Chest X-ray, AP view. Patient: 40 years old, sex M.
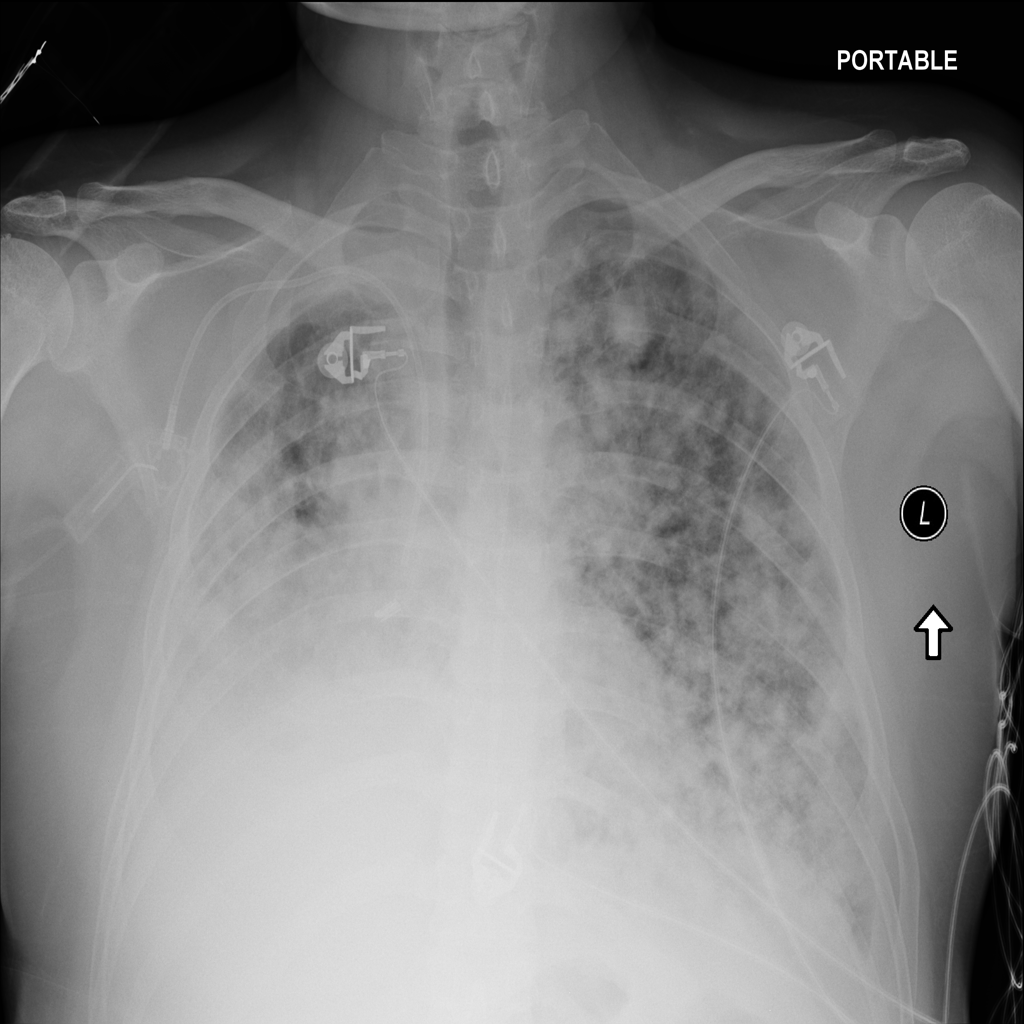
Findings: Mass, Nodule